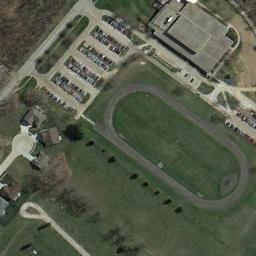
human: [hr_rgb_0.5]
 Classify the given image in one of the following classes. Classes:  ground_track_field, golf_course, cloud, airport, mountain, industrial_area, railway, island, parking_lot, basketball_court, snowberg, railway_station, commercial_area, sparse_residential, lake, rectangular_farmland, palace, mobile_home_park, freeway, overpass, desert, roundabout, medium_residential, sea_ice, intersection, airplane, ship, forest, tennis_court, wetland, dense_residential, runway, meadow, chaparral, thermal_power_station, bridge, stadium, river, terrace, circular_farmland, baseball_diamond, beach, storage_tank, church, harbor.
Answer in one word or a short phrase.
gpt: ground_track_field